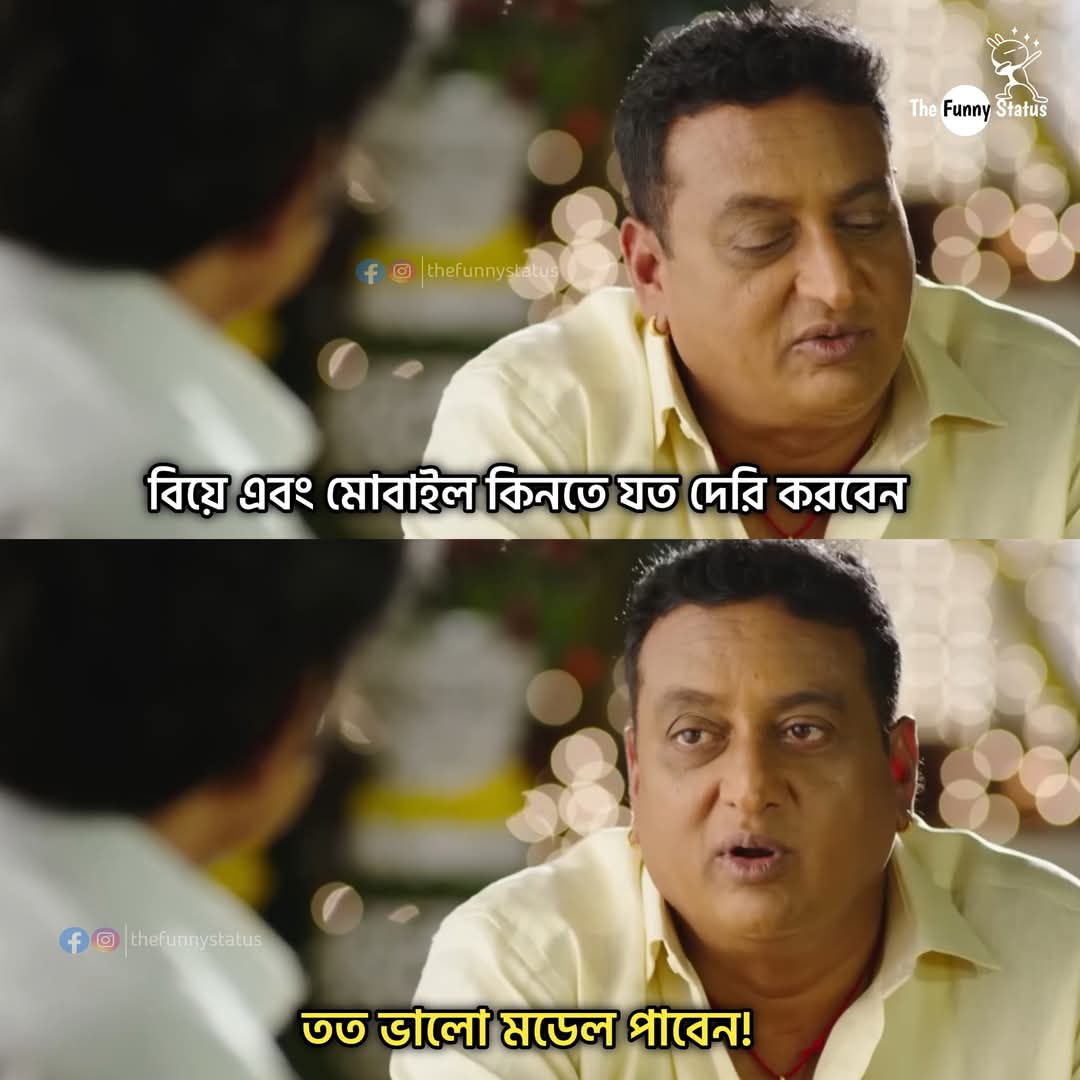
Text: বিয়ে এবং মোবাইল কিনতে যত দেরি করবেন
তত ভালো মডেল পাবেন!
Label: Non Hate